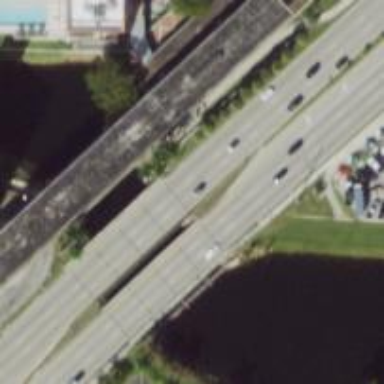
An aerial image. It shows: Trunk road bridge.